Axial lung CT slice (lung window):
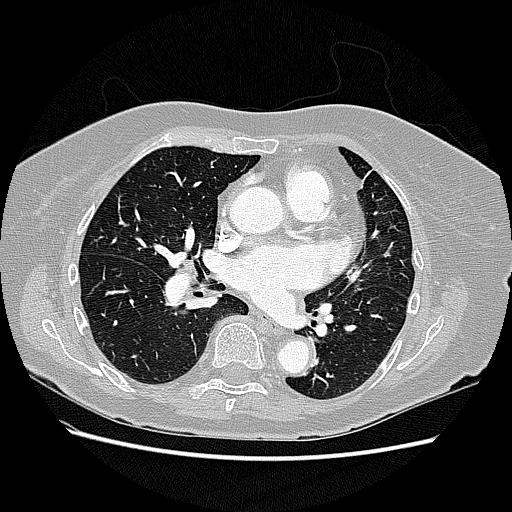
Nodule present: no